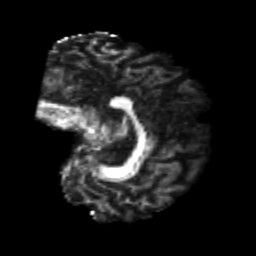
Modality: FA
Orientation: sagittal
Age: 25
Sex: female
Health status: healthy
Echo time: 0.074 s